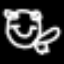
Label: frog